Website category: jobs
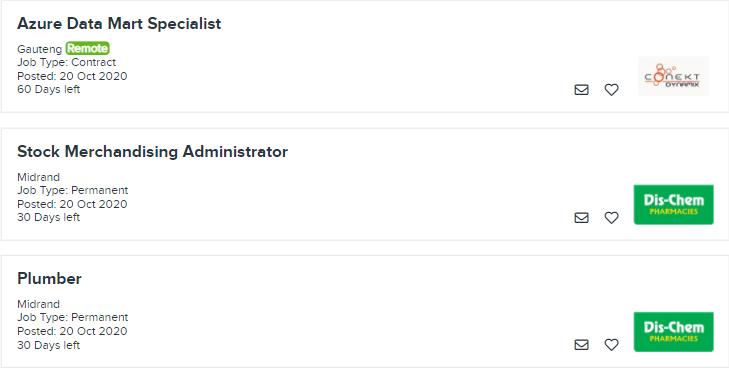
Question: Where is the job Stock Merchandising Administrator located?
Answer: Midrand

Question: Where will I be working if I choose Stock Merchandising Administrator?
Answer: Midrand

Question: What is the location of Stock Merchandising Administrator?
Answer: Midrand

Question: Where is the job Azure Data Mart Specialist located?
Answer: Gauteng

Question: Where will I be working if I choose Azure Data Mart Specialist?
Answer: Gauteng

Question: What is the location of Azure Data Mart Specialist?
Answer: Gauteng

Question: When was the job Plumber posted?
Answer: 20 Oct 2020

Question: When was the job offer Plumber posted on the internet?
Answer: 20 Oct 2020

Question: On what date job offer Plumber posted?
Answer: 20 Oct 2020

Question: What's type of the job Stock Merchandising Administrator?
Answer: Job Type: Permanent

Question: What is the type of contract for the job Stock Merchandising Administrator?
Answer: Job Type: Permanent

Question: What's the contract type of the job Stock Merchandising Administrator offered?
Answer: Job Type: Permanent

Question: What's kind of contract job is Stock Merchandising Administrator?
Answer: Job Type: Permanent

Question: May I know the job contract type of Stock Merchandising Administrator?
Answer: Job Type: Permanent

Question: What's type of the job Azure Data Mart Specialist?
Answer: Job Type: Contract

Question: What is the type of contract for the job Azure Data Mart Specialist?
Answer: Job Type: Contract

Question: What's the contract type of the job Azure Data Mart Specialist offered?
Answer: Job Type: Contract

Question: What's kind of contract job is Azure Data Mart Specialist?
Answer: Job Type: Contract

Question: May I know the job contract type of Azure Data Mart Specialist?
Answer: Job Type: Contract

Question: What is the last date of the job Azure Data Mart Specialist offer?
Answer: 60 Days left

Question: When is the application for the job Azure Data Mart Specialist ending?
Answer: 60 Days left

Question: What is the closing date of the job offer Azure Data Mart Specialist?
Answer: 60 Days left

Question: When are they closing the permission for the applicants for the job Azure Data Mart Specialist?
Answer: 60 Days left

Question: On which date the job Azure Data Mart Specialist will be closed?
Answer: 60 Days left

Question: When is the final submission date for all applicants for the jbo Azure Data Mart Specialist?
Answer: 60 Days left

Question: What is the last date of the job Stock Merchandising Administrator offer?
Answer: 30 Days left

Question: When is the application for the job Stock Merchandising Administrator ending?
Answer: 30 Days left

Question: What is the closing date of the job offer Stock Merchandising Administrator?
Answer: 30 Days left

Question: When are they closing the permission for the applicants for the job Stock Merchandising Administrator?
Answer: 30 Days left

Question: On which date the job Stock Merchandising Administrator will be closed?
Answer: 30 Days left

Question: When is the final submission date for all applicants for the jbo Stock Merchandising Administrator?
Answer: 30 Days left

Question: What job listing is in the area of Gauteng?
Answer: Azure Data Mart Specialist

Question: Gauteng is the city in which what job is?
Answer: Azure Data Mart Specialist

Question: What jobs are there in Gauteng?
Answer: Azure Data Mart Specialist

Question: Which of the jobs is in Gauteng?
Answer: Azure Data Mart Specialist

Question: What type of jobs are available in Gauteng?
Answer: Azure Data Mart Specialist

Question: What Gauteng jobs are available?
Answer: Azure Data Mart Specialist